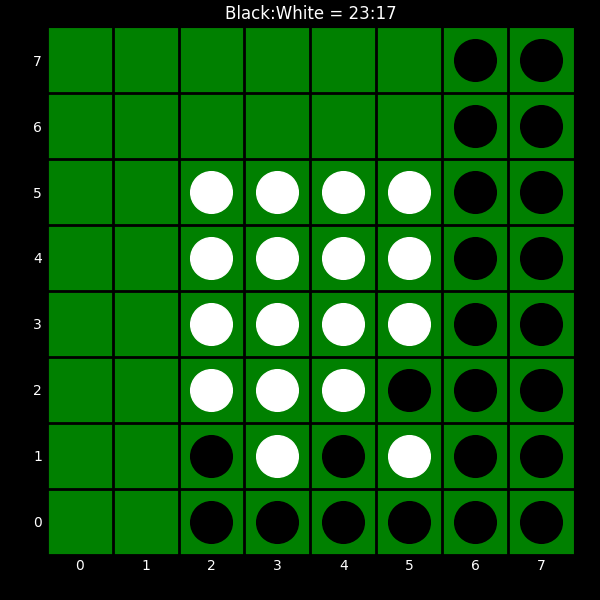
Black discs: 23
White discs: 17